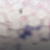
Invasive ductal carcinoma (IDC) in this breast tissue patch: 0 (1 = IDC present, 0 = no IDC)